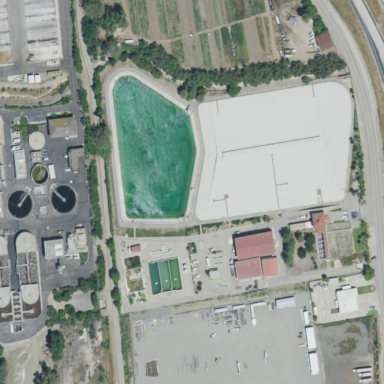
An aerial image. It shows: Wastewater plant.